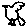
Label: bird